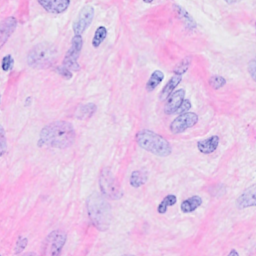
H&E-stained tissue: Breast